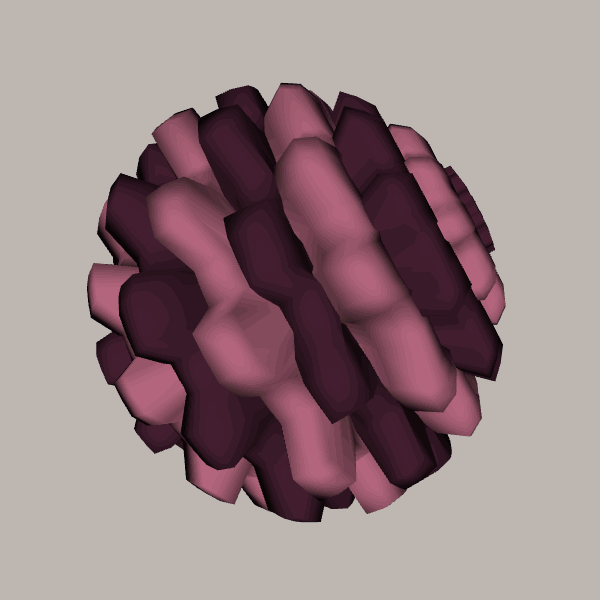
Background: light